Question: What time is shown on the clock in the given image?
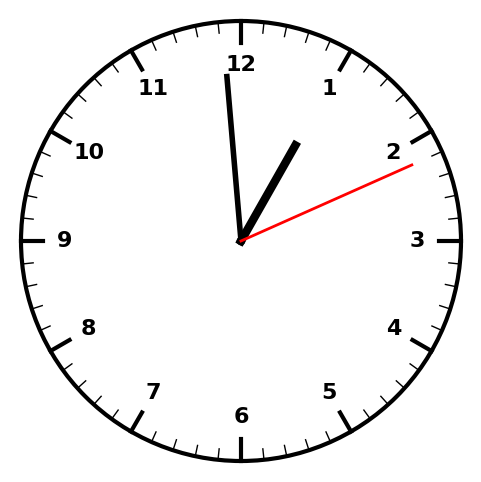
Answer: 12:59:11